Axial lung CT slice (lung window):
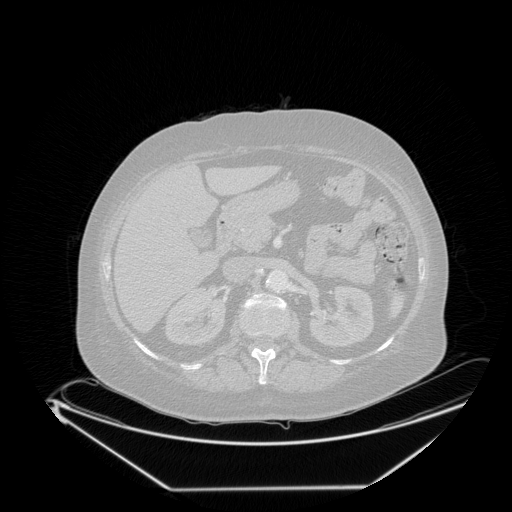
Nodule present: no